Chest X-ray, AP view. Patient: 10 years old, sex M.
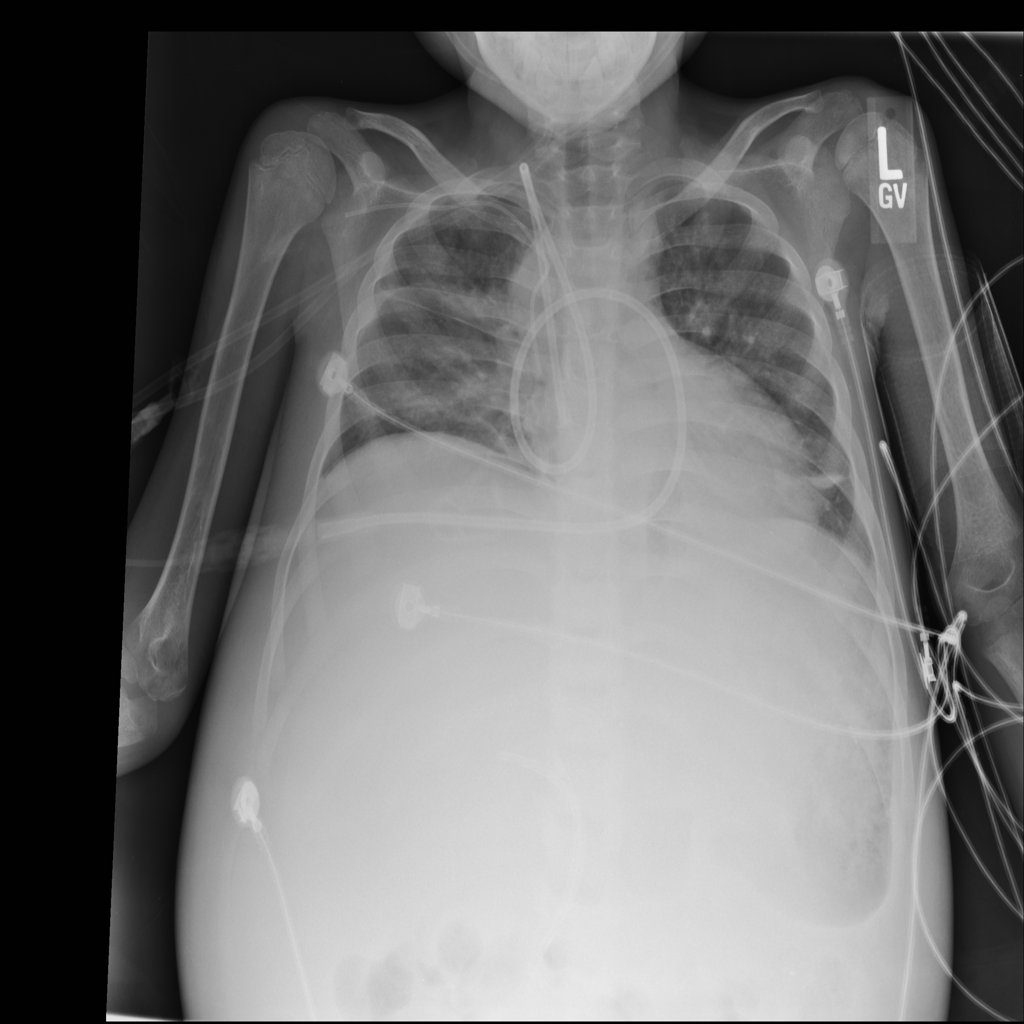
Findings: Atelectasis, Infiltration